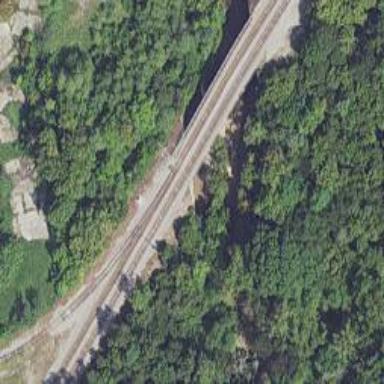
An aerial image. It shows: Bridge over railway line.